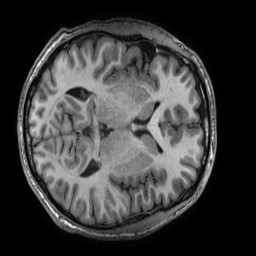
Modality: T1w
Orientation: axial
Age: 27
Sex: male
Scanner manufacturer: ge
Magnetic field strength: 3 T
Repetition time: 0.008768 s
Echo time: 0.003796 s